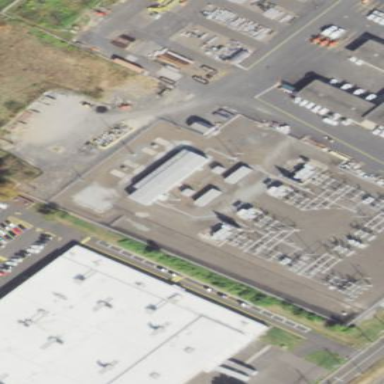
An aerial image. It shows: Power substation surrounded by fence.